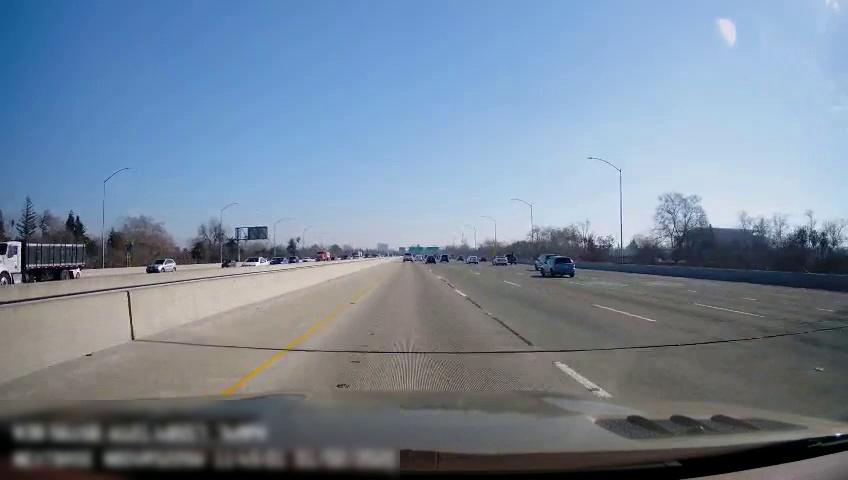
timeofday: Day
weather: Sunny
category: Drivable Space
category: Vehicles | Car
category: Vehicles | Truck
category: Vehicles | SUV
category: Vehicles | Car
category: Vehicles | Car
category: Vehicles | Car
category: Vehicles | Car
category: Vehicles | Truck
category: Drivable Space
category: Vehicles | Truck
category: Vehicles | Truck
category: Vehicles | SUV
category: Vehicles | Car
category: Vehicles | Car
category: Vehicles | Car
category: Vehicles | SUV
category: Vehicles | Car
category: Lanes | Current Lane
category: Lanes | Current Lane
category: Lanes | Alternate Lane
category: Lanes | Alternate Lane
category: Lanes | Alternate Lane
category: Lanes | Alternate Lane
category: Traffic | Signs
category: Traffic | Signs
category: Traffic | Signs